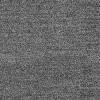
Atmospheric dust classification: dusty